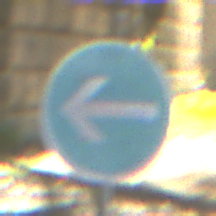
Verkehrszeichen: VorgeschriebeneFahrtrichtungHierLinks
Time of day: Midday
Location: Outdoor (Urban)
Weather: Clear
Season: NotSpecified
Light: Natural